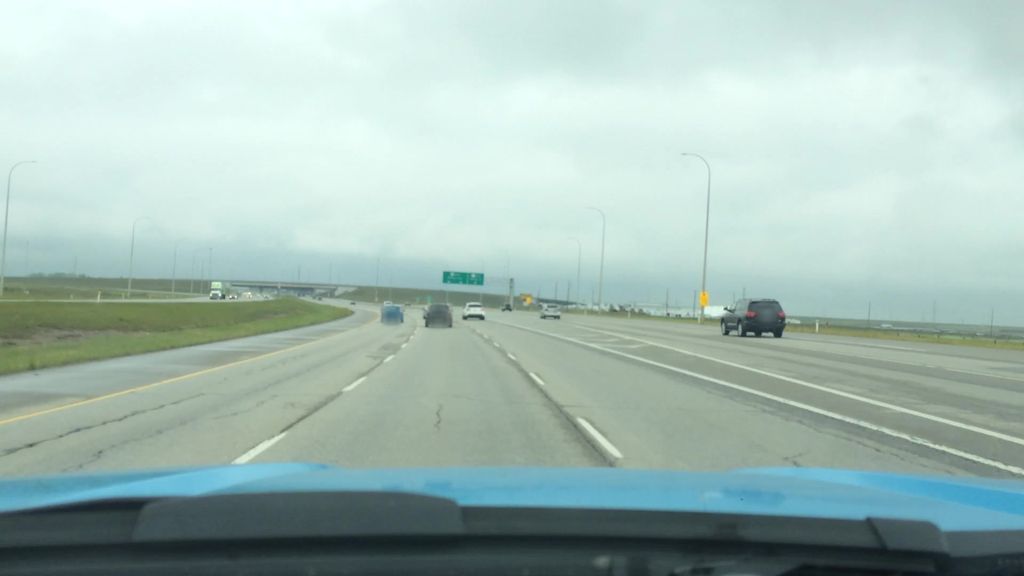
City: calgary